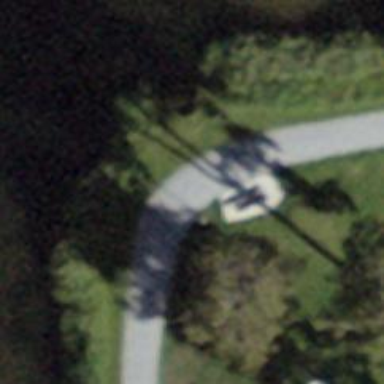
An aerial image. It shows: Brown bench.